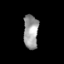
Tissue: skin
Cell type: Epithelial cells
Senescence score: 0.2697
Nuclear area (px): 493
Mean DAPI intensity: 155.771